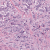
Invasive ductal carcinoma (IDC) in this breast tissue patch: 1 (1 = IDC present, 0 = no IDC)